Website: bh-photo
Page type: receipt
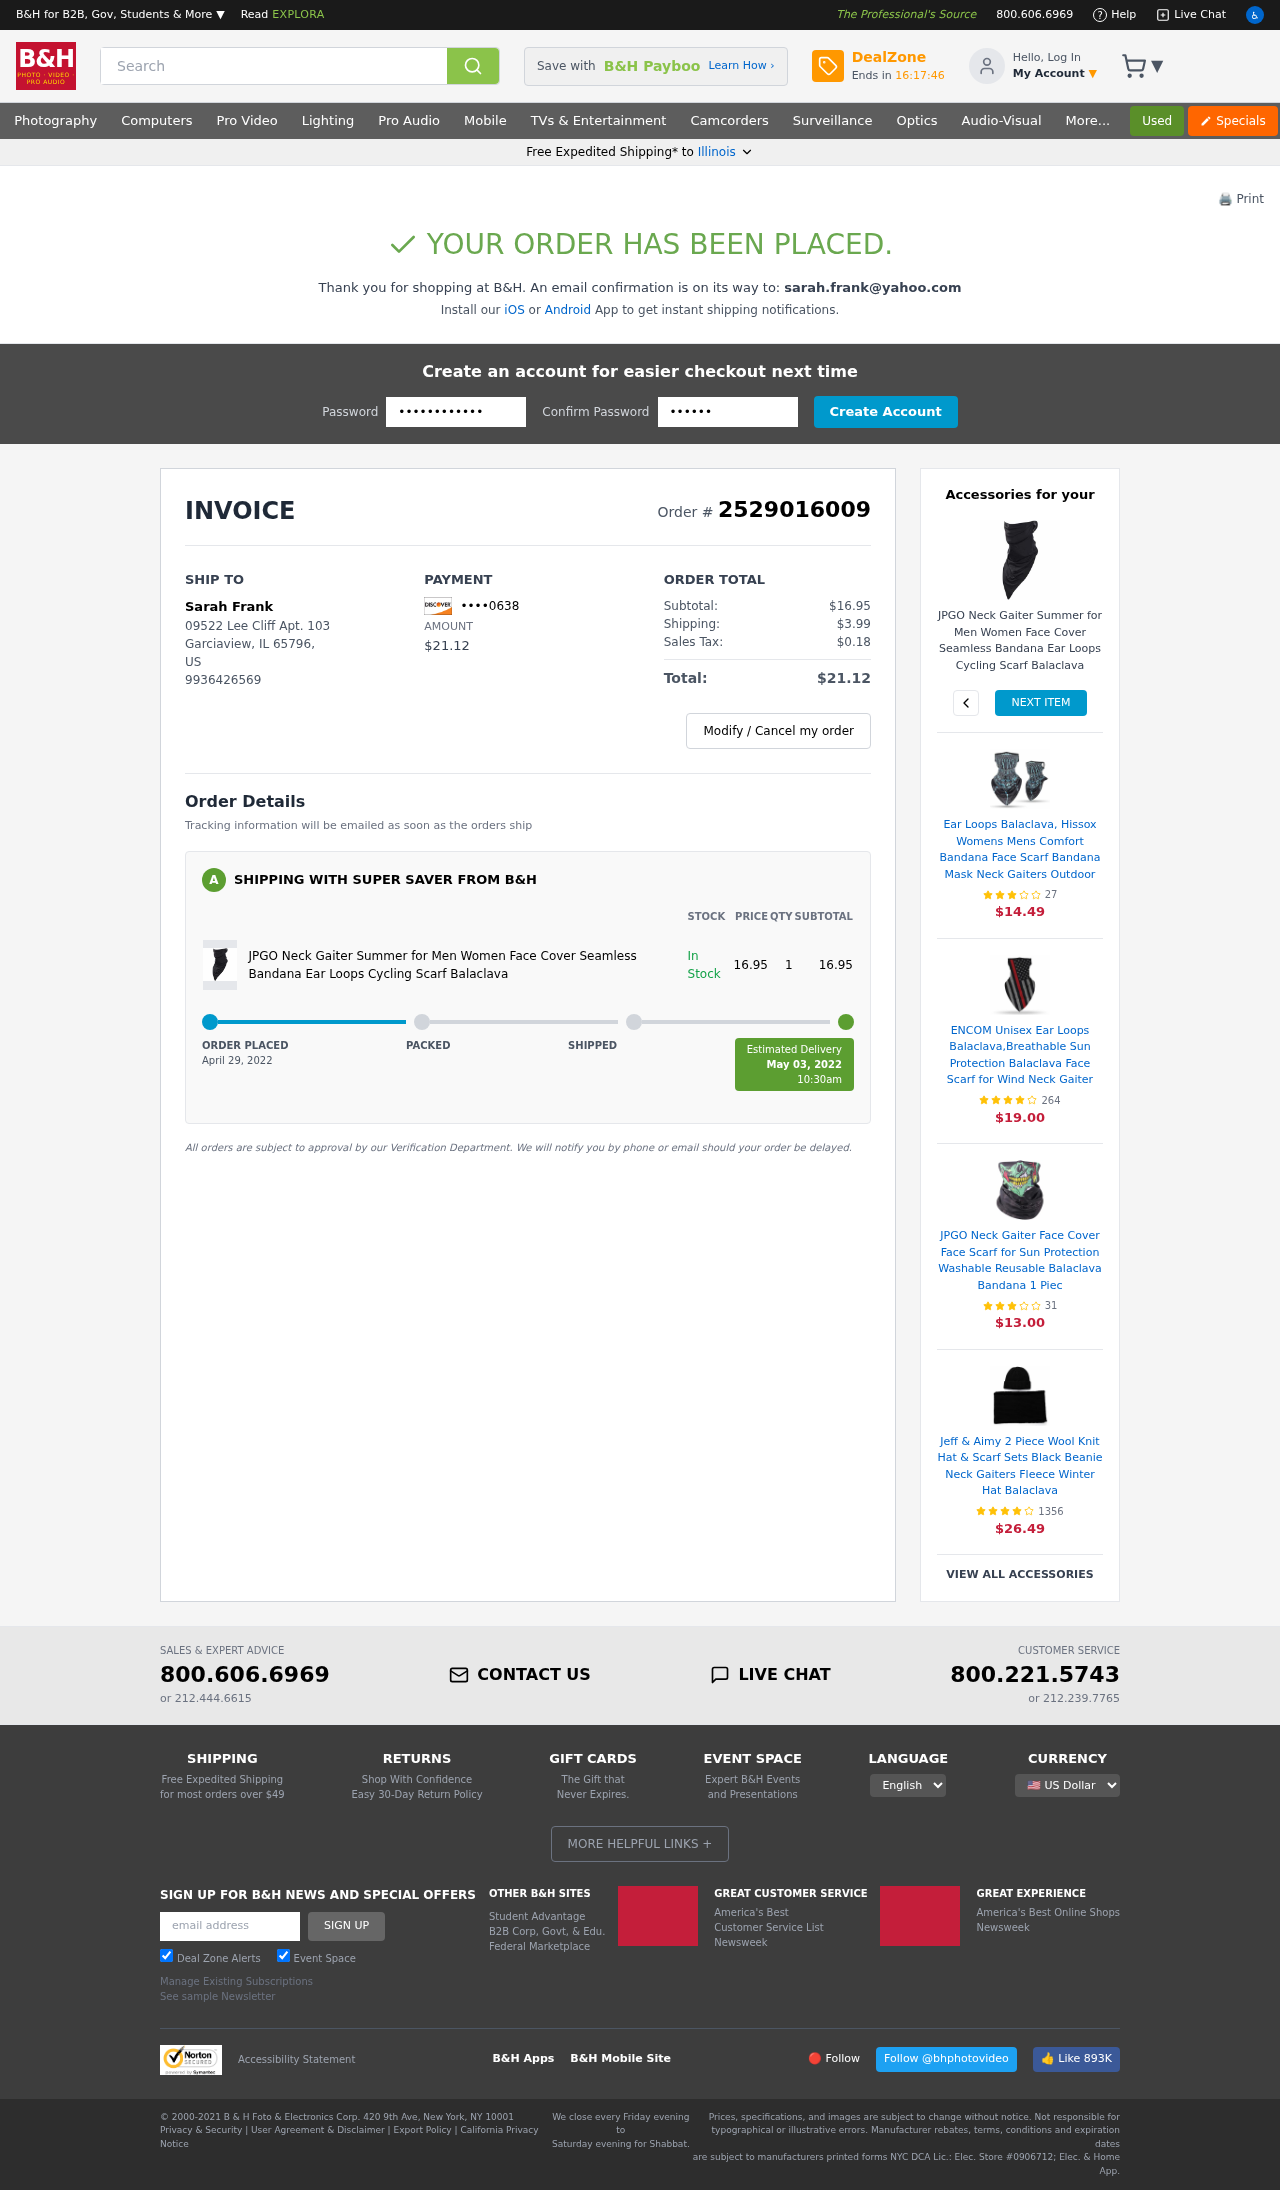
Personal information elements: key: PII_CARD_LAST4
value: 0638
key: PII_CITY
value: Garciaview
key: PII_EMAIL
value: sarah.frank@yahoo.com
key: PII_FULLNAME
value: Sarah Frank
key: PII_PHONE
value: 9936426569
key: PII_POSTCODE
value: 65796
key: PII_STATE
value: Illinois
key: PII_STATE_ABBR
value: IL
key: PII_STREET
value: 09522 Lee Cliff Apt. 103
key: PII_COUNTRY_CODE
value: US
Product elements: key: PRODUCT1_NAME
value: JPGO Neck Gaiter Summer for Men Women Face Cover Seamless Bandana Ear Loops Cycling Scarf Balaclava
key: PRODUCT1_PRICE
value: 16.95
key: PRODUCT1_QUANTITY
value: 1
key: PRODUCT1_NAME2
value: JPGO Neck Gaiter Summer for Men Women Face Cover Seamless Bandana Ear Loops Cycling Scarf Balaclava
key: PRODUCT2_NAME
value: Ear Loops Balaclava, Hissox Womens Mens Comfort Bandana Face Scarf Bandana Mask Neck Gaiters Outdoor
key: PRODUCT2_NUM_RATINGS
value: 27
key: PRODUCT2_PRICE
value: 14.49
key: PRODUCT3_NAME
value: ENCOM Unisex Ear Loops Balaclava,Breathable Sun Protection Balaclava Face Scarf for Wind Neck Gaiter
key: PRODUCT3_NUM_RATINGS
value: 264
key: PRODUCT3_PRICE
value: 19.00
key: PRODUCT4_NAME
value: JPGO Neck Gaiter Face Cover Face Scarf for Sun Protection Washable Reusable Balaclava Bandana 1 Piec
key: PRODUCT4_NUM_RATINGS
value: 31
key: PRODUCT4_PRICE
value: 13.00
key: PRODUCT5_NAME
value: Jeff & Aimy 2 Piece Wool Knit Hat & Scarf Sets Black Beanie Neck Gaiters Fleece Winter Hat Balaclava
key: PRODUCT5_NUM_RATINGS
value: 1356
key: PRODUCT5_PRICE
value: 26.49
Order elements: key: ORDER_ID
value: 2529016009
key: ORDER_TOTAL
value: $21.12
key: ORDER_SUBTOTAL
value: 16.95
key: ORDER_SUBTOTAL
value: $16.95
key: ORDER_SHIPPING_COST
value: $3.99
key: ORDER_TAX
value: $0.18
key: ORDER_DATE
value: April 29, 2022
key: ORDER_DELIVERY_DATE
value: May 03, 2022
Search elements: key: HEADER_SEARCH
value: Search